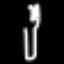
Label: fork